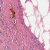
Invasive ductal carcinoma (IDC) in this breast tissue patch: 0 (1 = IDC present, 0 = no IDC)